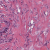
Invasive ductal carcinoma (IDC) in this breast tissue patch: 1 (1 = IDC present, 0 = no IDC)